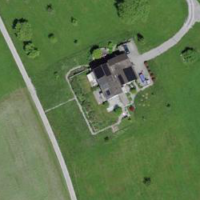
EUNIS habitat code: 24
Species observed at this site:
Galeopsis tetrahit
Daucus carota